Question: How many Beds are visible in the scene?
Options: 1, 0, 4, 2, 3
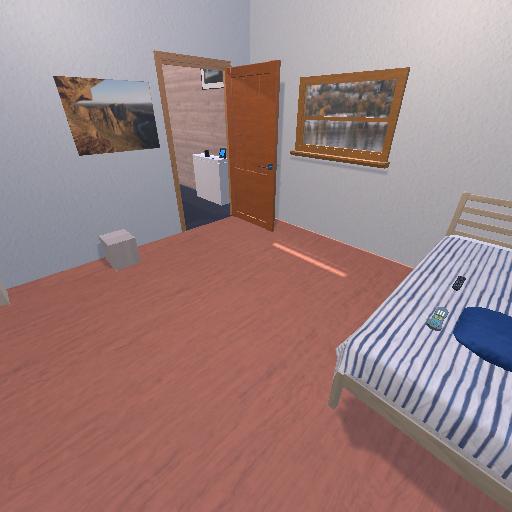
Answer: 1